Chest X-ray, AP view. Patient: 29 years old, sex M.
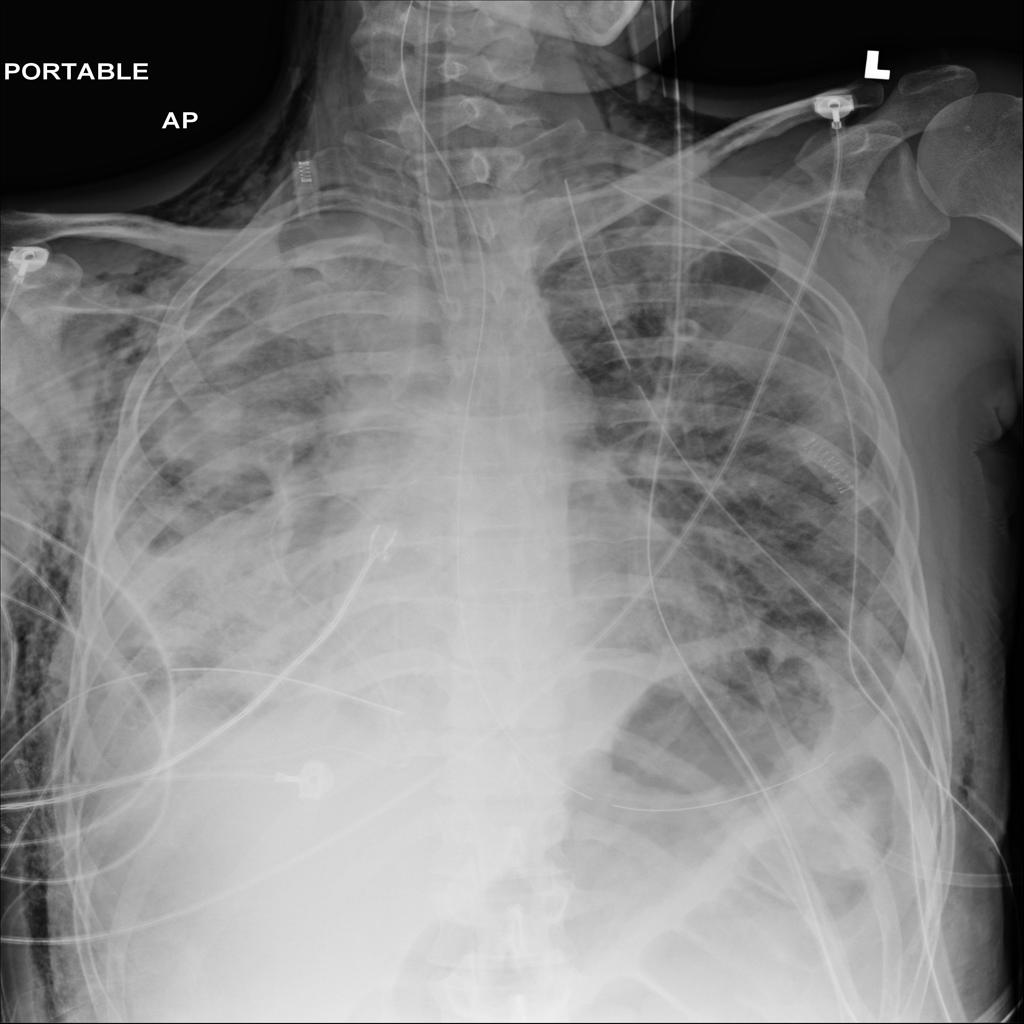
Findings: Emphysema, Infiltration